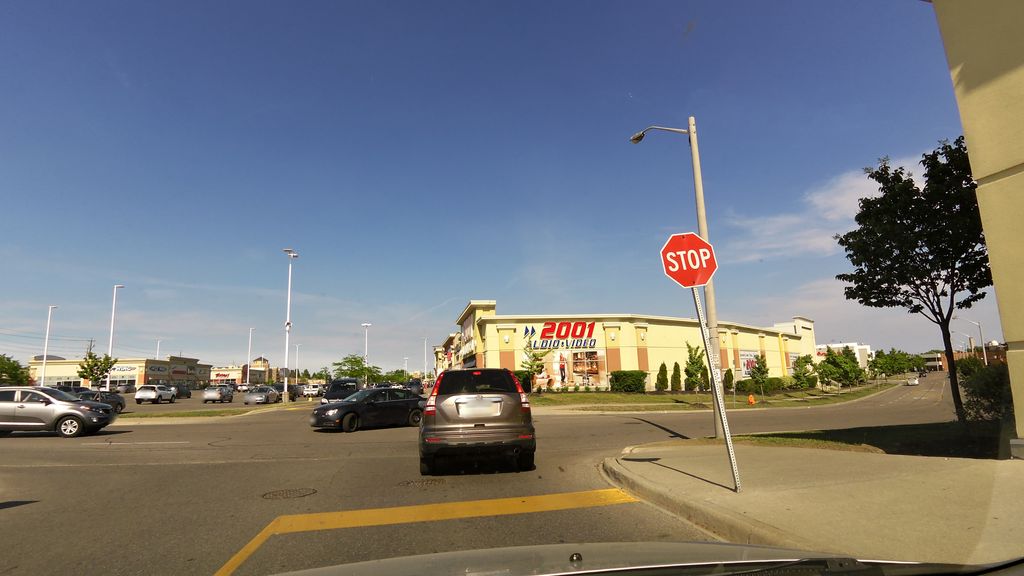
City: toronto